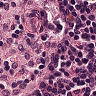
Metastatic tissue present: no